Aerial crown-view tile of a tropical tree (Barro Colorado Island, Panama), acquired 20240918:
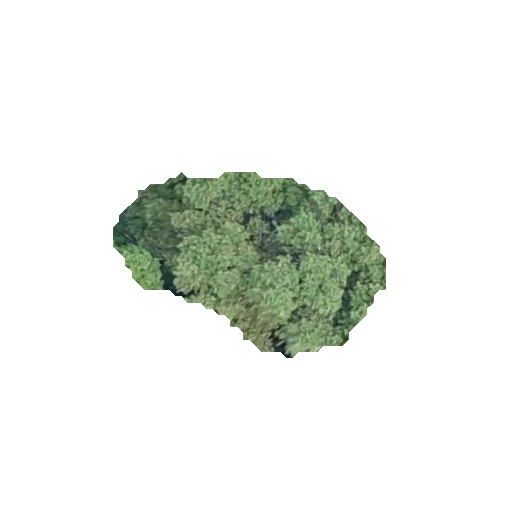
Species: Protium stevensonii
GBIF accepted scientific name: Tetragastris panamensis
Crown area: 53.21 m²